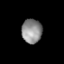
Tissue: lung
Cell type: Endothelial cells
Senescence score: 0.5911
Nuclear area (px): 482
Mean DAPI intensity: 140.919